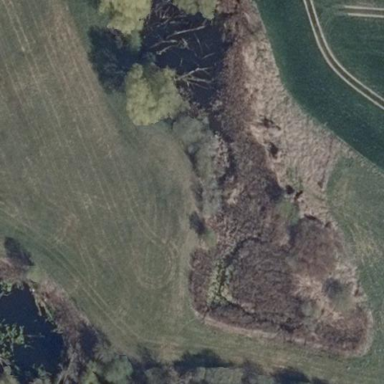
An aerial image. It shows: Reedbed in wetland area.